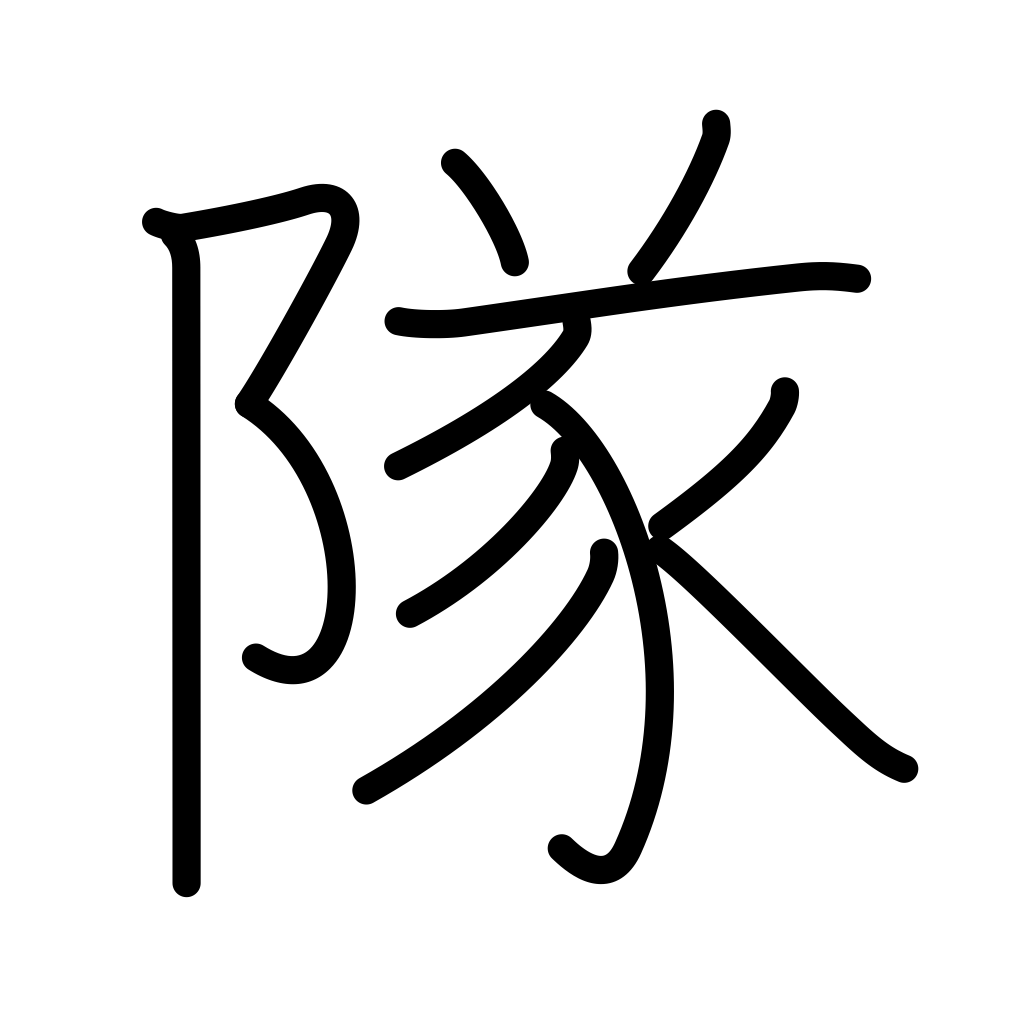
Meaning: regiment, party, company, squad